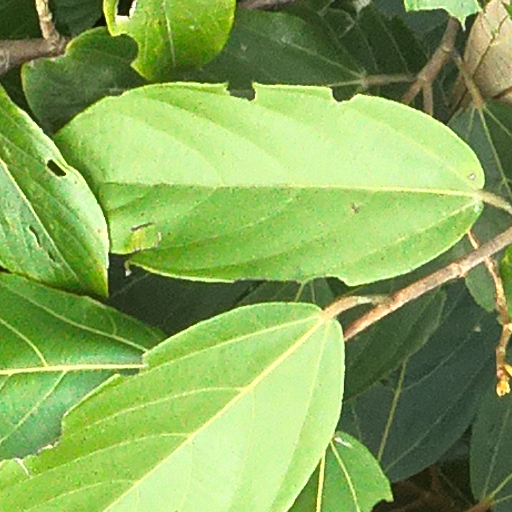
Species: Apeiba membranacea
GBIF accepted scientific name: Apeiba membranacea
Crown area (m\u00b2): 194.751